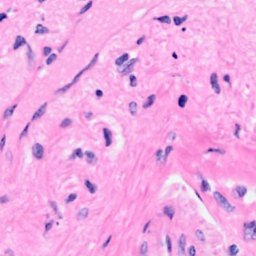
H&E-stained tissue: Breast